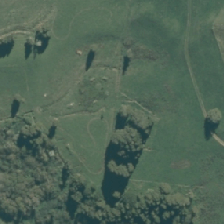
Land cover: deciduous_hardwood